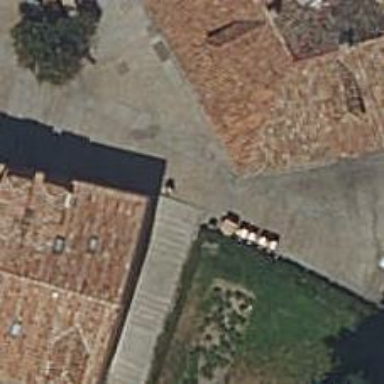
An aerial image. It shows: Pedestrian road with unhewn cobblestone surface.